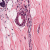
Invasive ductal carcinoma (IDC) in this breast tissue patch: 0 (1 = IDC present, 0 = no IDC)